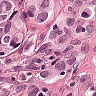
Metastatic tissue present: yes